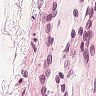
Metastatic tissue present: no